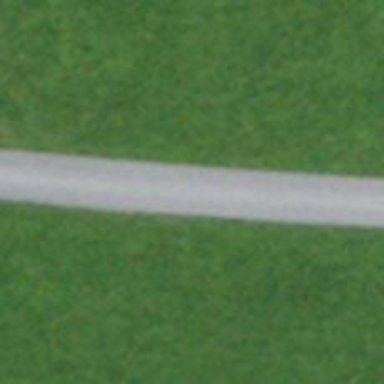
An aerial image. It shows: Paved service road.